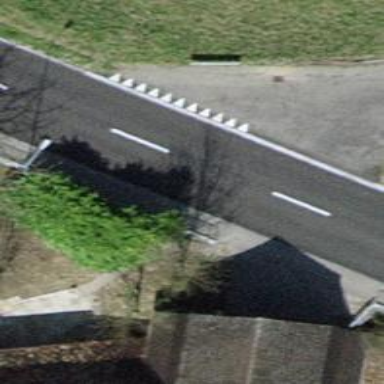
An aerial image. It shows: Road with "give way" sign.